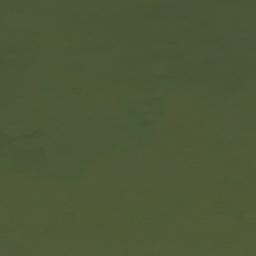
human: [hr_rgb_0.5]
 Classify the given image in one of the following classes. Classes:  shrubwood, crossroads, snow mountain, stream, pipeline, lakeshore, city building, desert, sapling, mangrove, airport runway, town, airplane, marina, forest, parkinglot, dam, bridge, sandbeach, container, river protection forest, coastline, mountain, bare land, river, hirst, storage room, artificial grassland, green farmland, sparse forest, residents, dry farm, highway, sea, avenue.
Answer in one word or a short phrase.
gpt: sea